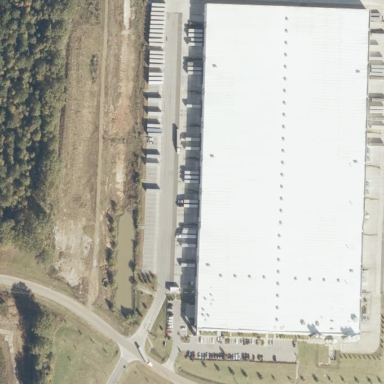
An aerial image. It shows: Industrial area used for distribution purposes.